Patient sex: M
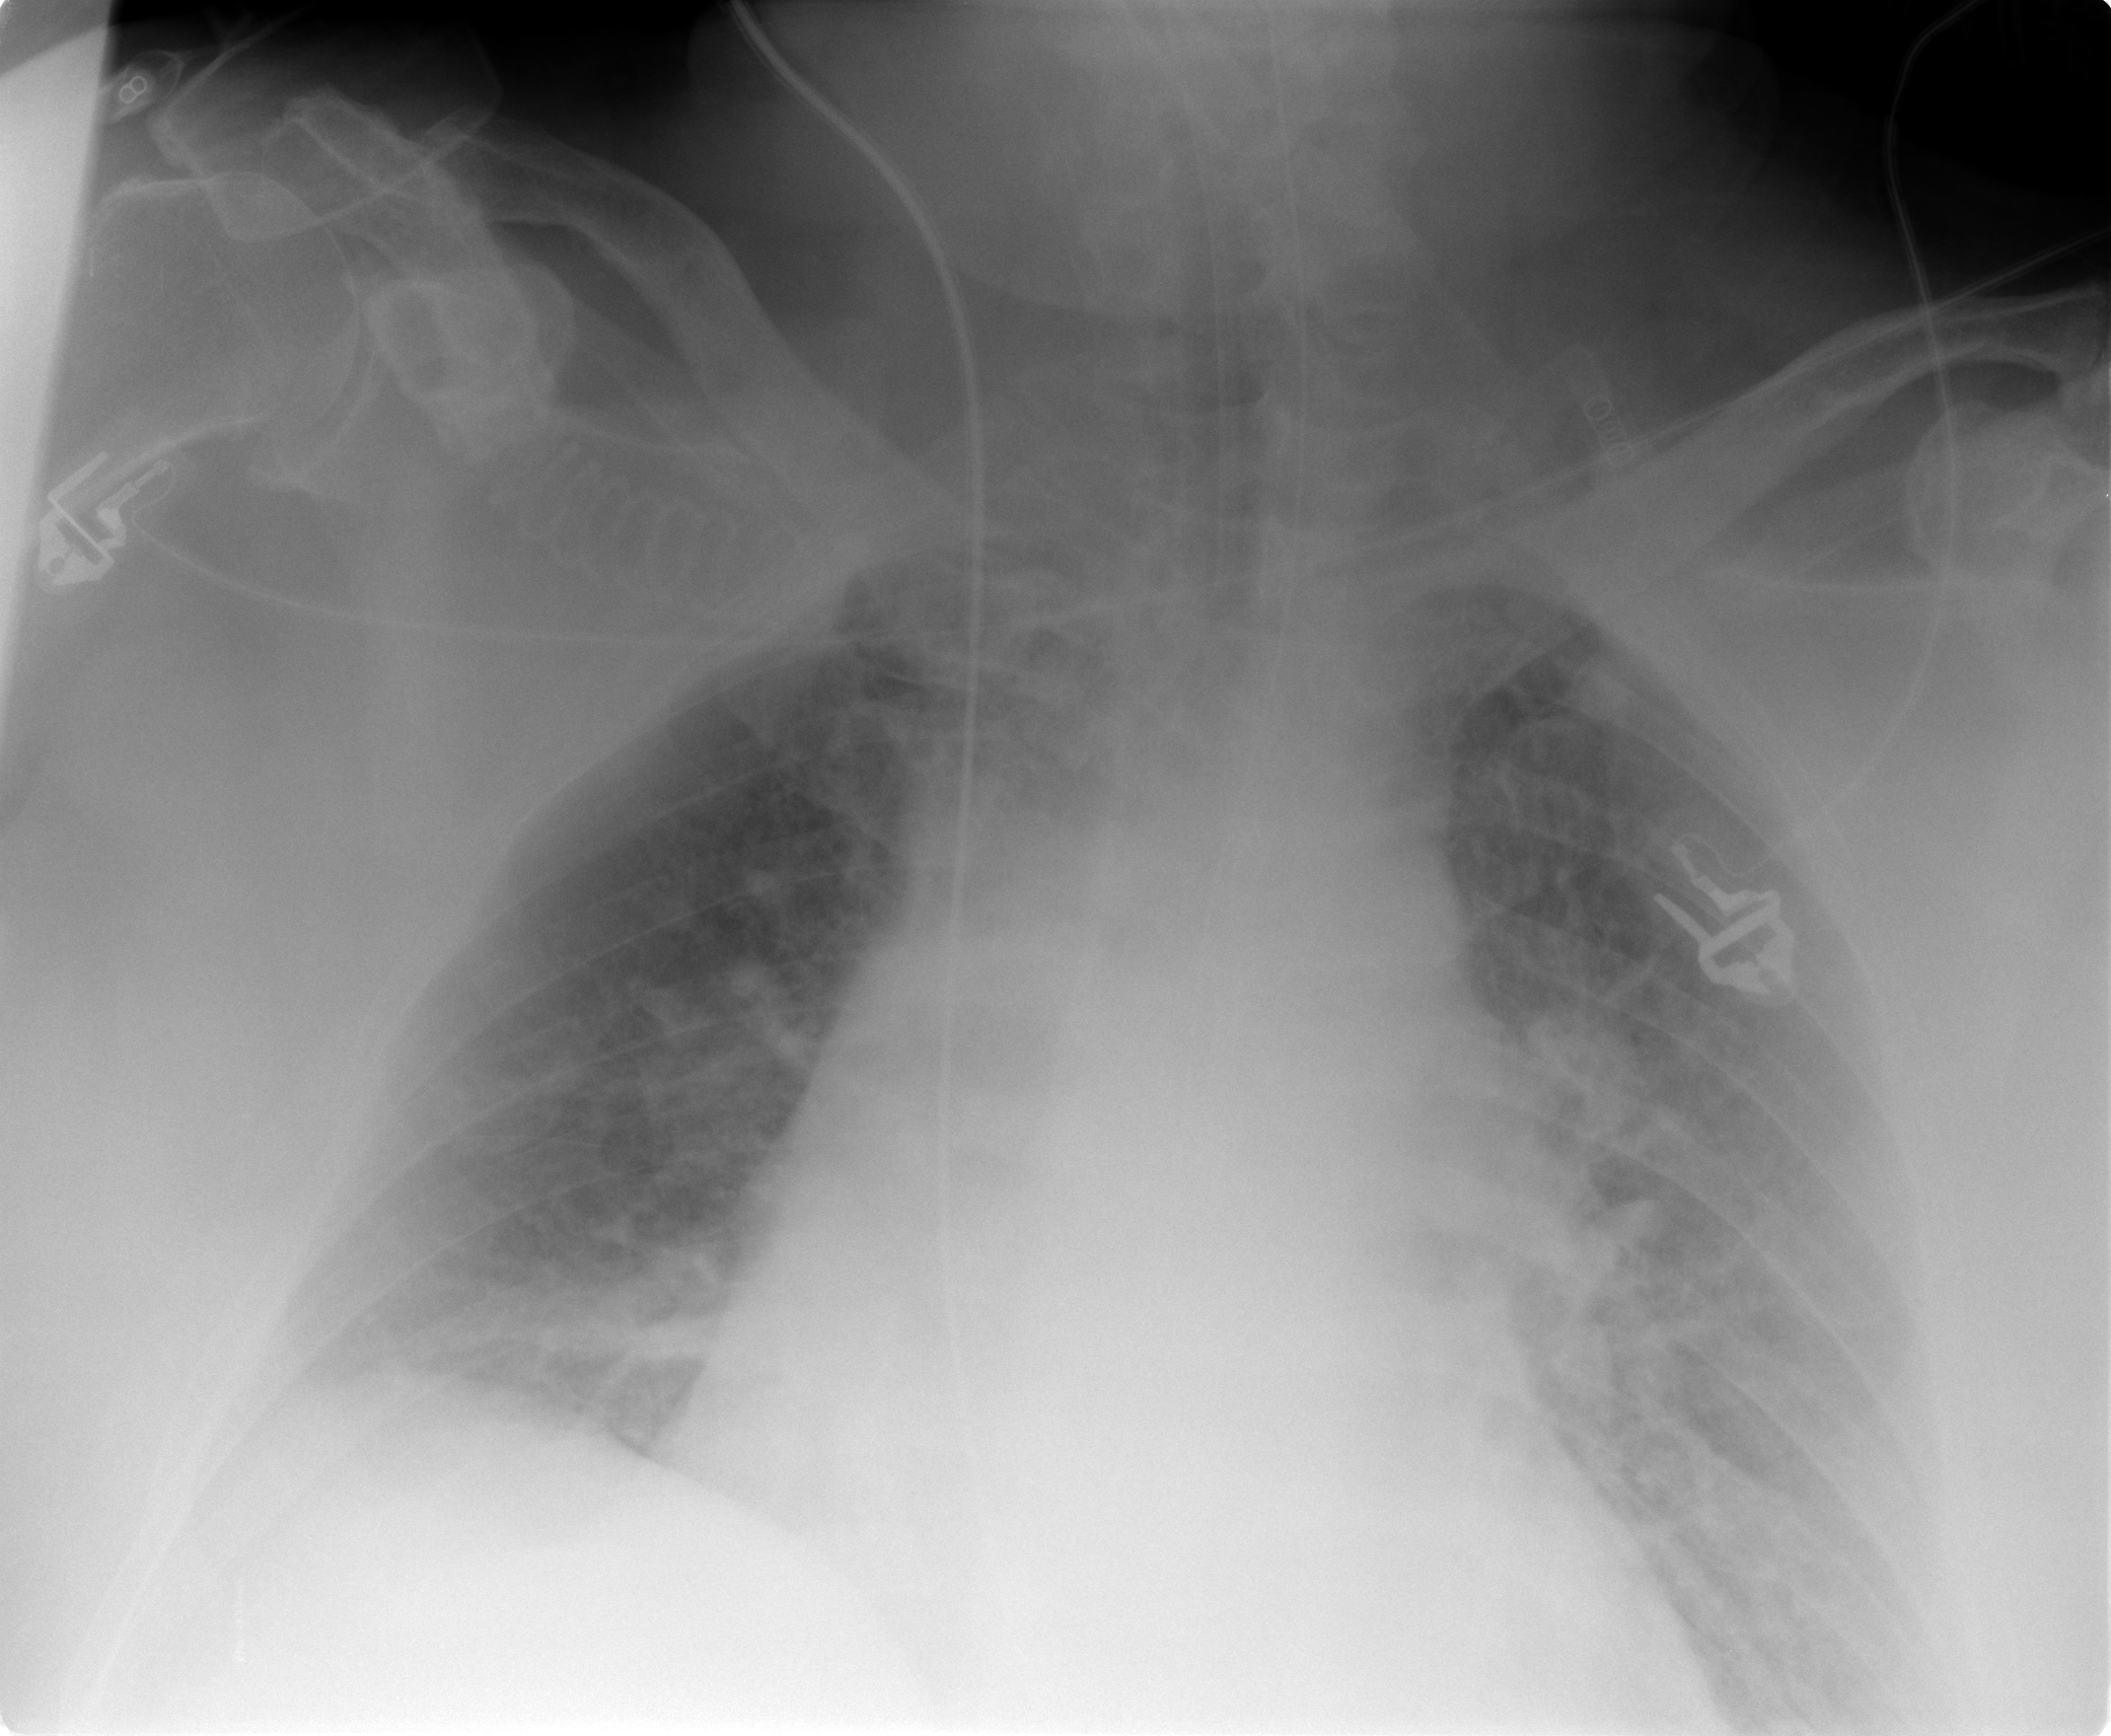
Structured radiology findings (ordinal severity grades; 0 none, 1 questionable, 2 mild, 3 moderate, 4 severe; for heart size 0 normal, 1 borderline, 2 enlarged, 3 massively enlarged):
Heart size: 2
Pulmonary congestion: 2
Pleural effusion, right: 0
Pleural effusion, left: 0
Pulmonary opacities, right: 0
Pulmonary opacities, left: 0
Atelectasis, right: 2
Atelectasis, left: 0